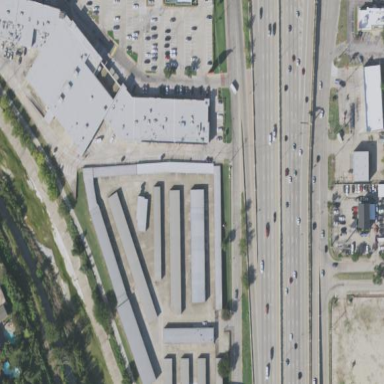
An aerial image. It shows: Retail building.